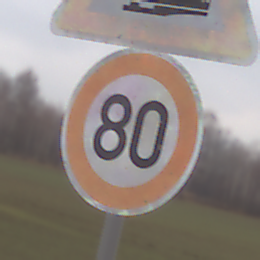
Verkehrszeichen: Geschwindigkeit80
Zusatzzeichen oben: Bahnuebergang
Umgebung: Outdoor, RoadRail
Tageszeit: Midday
Wetter: Overcast
Licht: Natural
Jahreszeit: NotSpecified
Kontrast: LowContrast